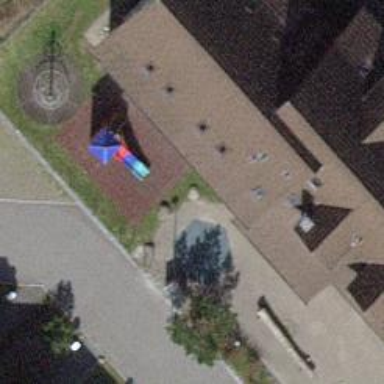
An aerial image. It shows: Kindergarten.